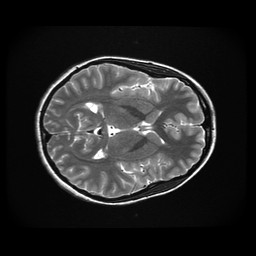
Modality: T2w
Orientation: axial
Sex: female
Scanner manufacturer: ge
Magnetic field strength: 3 T
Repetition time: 5 s
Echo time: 0.1015 s